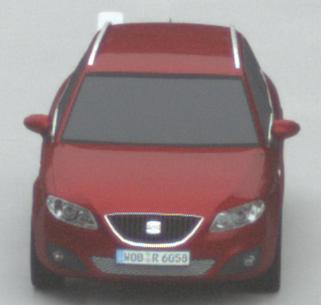
Make: SEAT
Model: Exeo ST 1.6
Detailed model: Exeo (3R) ST
Model produced from: 2010/05
Model produced until: 2010/08
Doors: 5
Color: red
Road condition: dry road
Daytime: midday
Contrast: low contrast